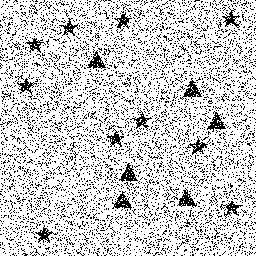
Squares: 0
Triangles: 6
Stars: 10
Total shapes: 16